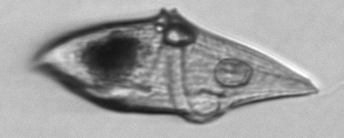
Label: Gyrodinium